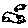
Label: car